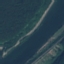
Label: River